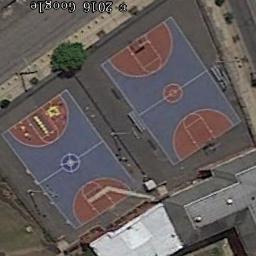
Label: basketball_court